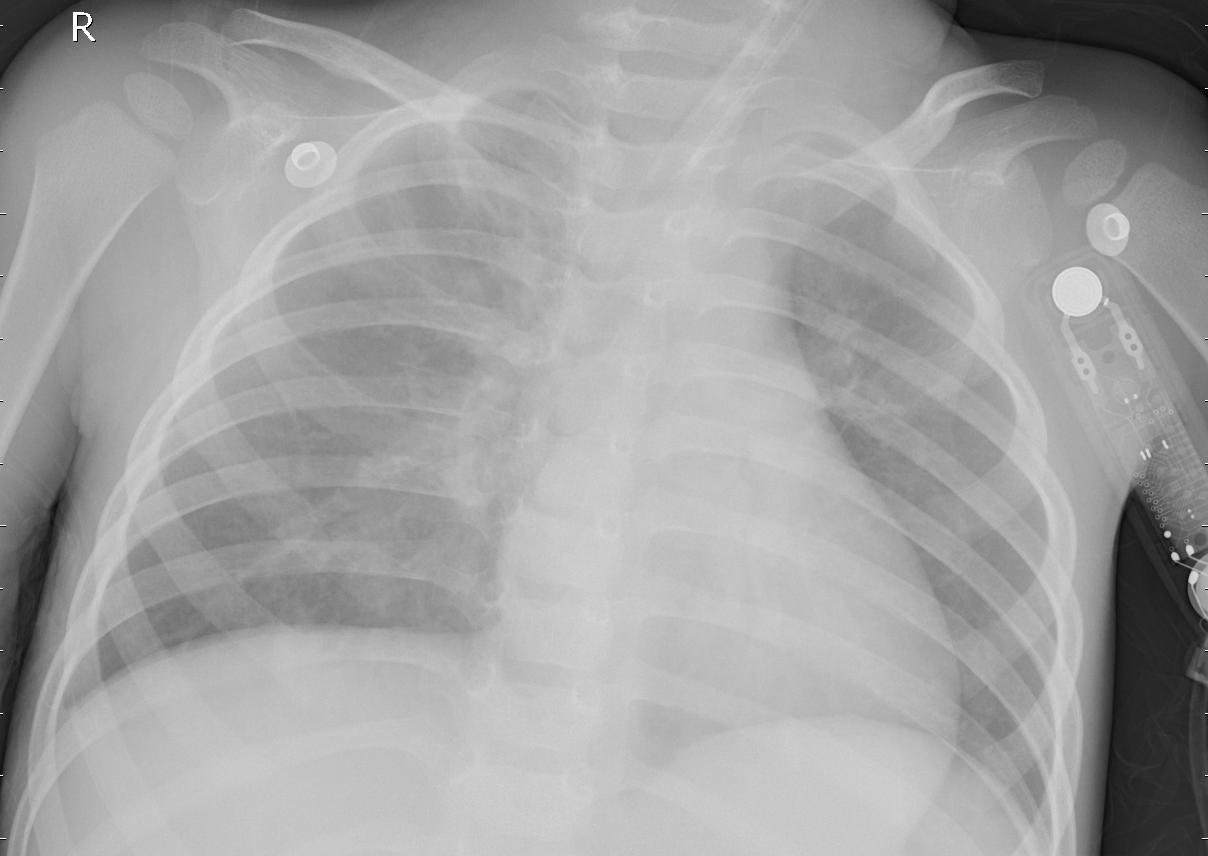
Diagnosis: PNEUMONIA